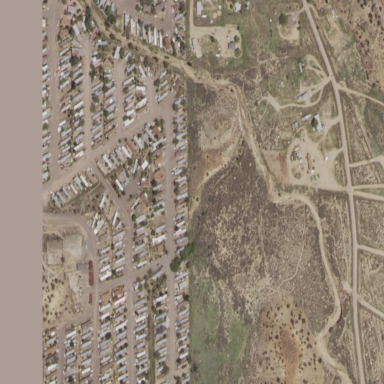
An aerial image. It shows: Residential area known as mobile home park.